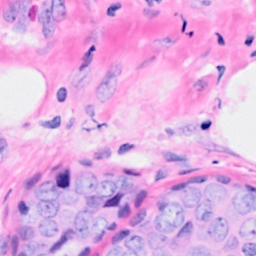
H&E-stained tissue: Breast